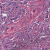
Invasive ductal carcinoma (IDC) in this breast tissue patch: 1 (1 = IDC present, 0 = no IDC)